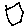
Label: hexagon